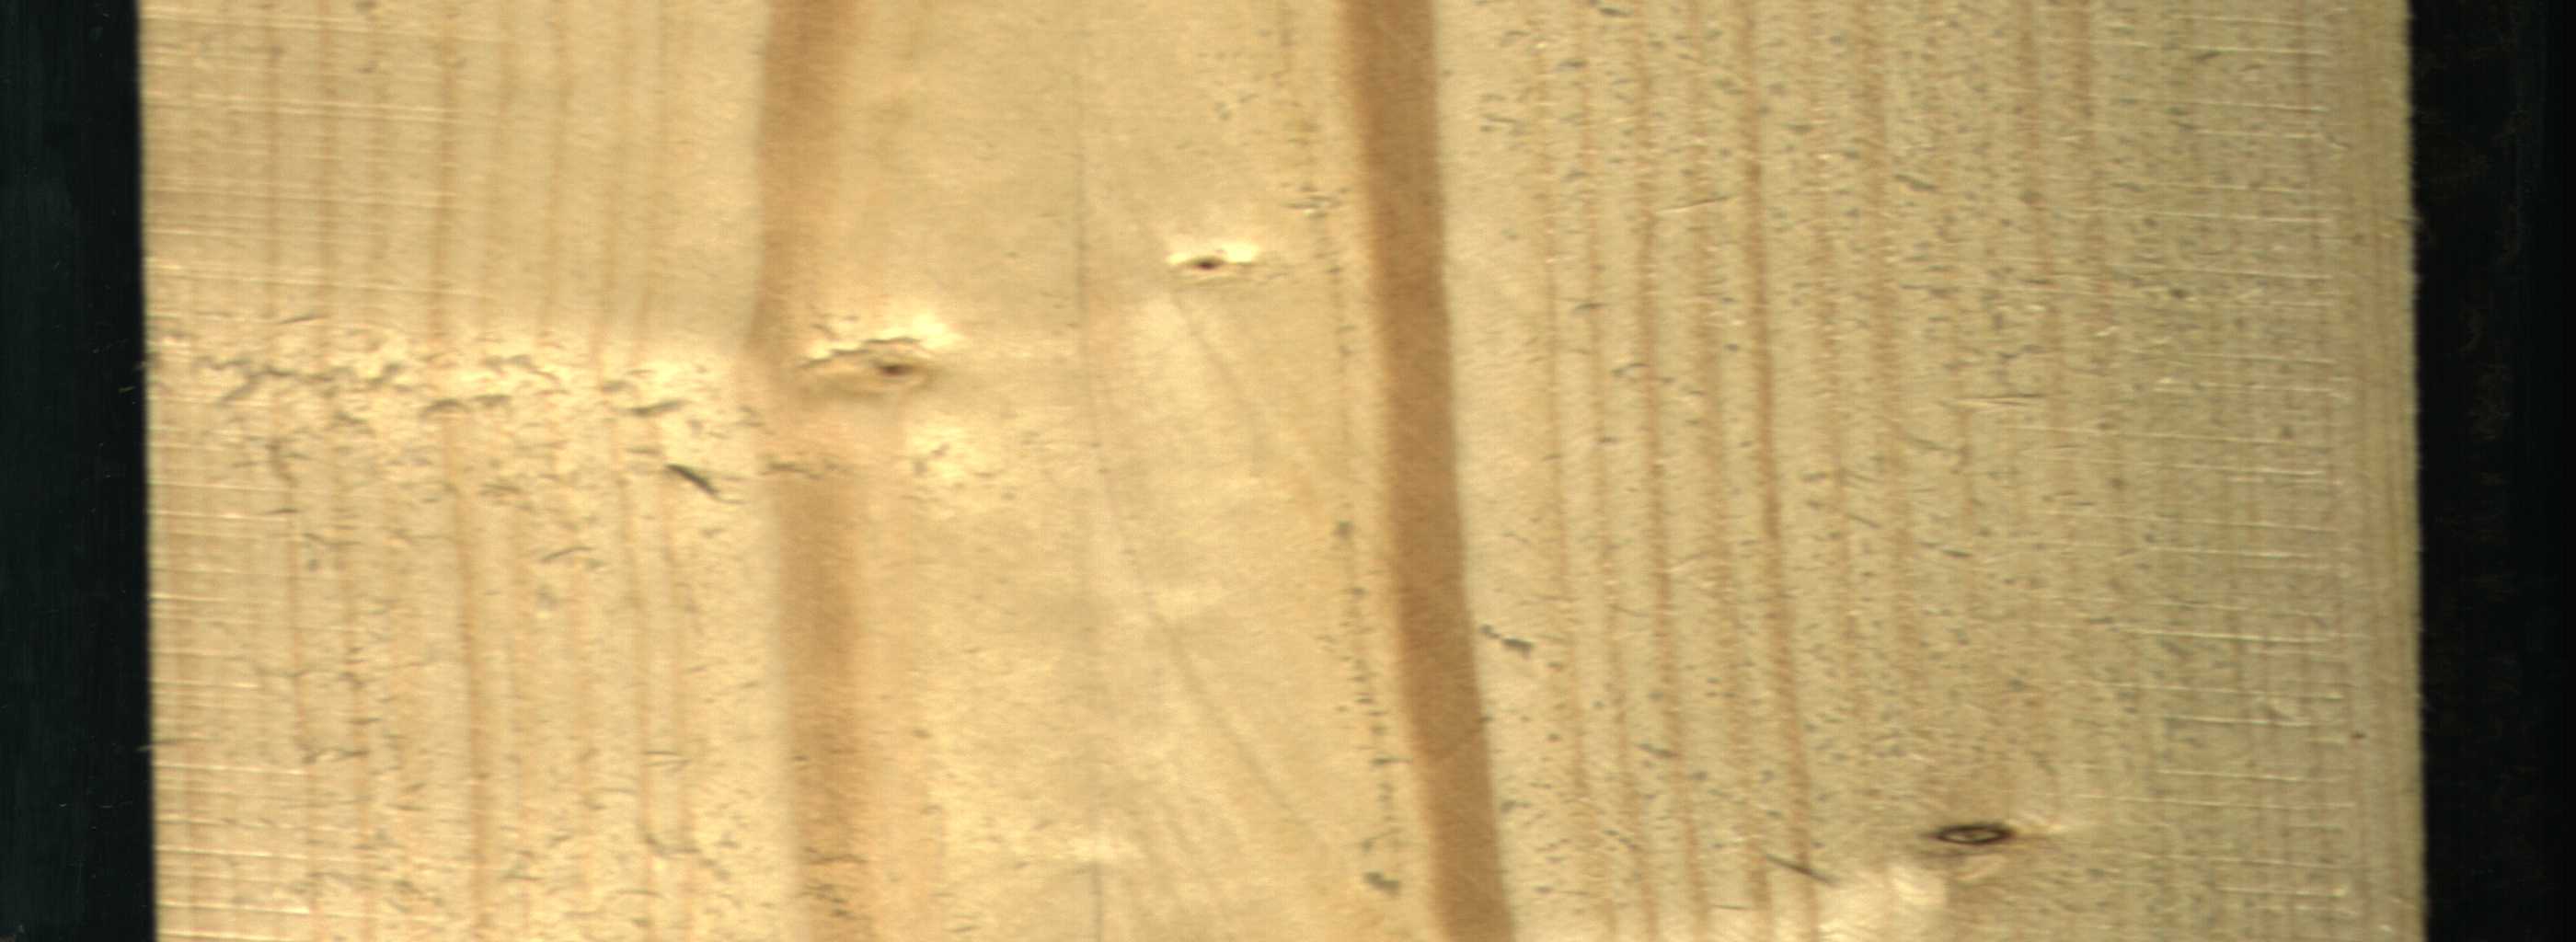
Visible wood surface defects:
Quartzity
Live_Knot